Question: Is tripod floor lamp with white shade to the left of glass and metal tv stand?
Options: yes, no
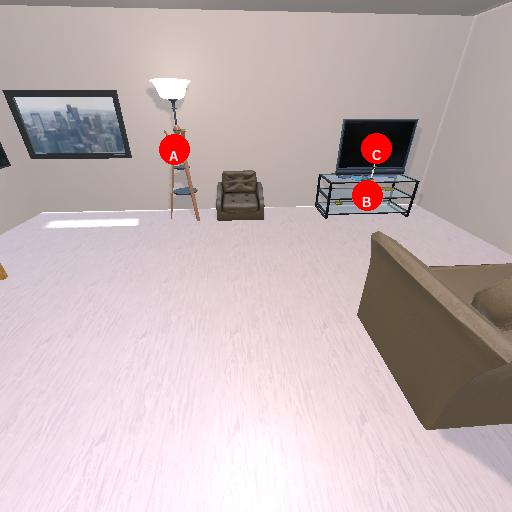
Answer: yes